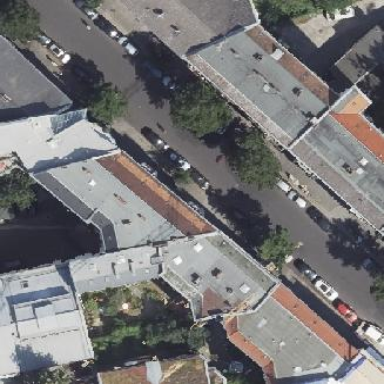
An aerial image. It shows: Building with saltbox-shaped roof. It consists of different parts.